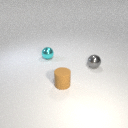
small cyan metal sphere behind small gray metal sphere